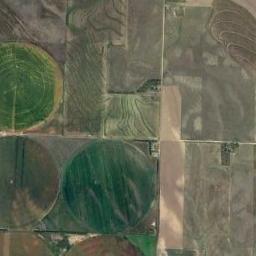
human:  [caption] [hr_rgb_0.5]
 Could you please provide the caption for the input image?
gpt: Below are two large green circles of farmland .

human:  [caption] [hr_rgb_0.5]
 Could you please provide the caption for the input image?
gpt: Three green circular farmlands are surrounded by other farmlands that grows other crops .

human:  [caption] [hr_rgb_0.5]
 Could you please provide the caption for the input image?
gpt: Three green circle farmland are in the bare land .

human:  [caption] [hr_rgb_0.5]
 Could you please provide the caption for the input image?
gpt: Three green and tan circular fields .

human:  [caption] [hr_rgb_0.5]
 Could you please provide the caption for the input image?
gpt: There are three circular farmlands of the same size beside some rectangle farmlands .